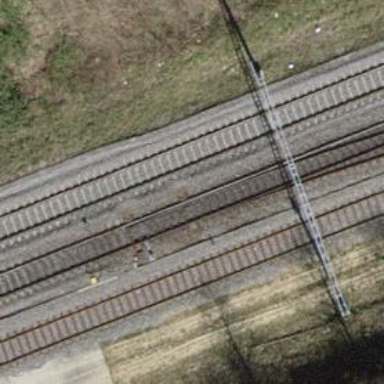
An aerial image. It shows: Railway switch.